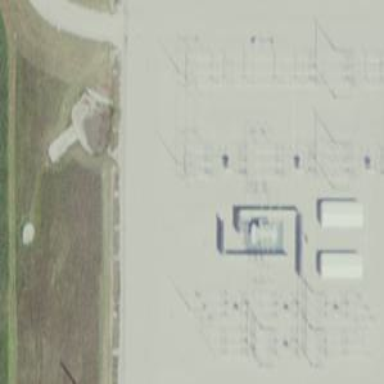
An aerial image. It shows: Switch used for power control.